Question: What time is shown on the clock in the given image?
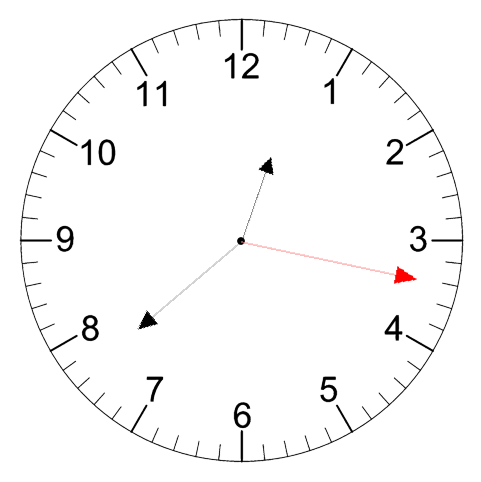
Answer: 12:38:17